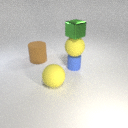
small green metal cube above small blue rubber cylinder